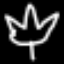
Label: leaf